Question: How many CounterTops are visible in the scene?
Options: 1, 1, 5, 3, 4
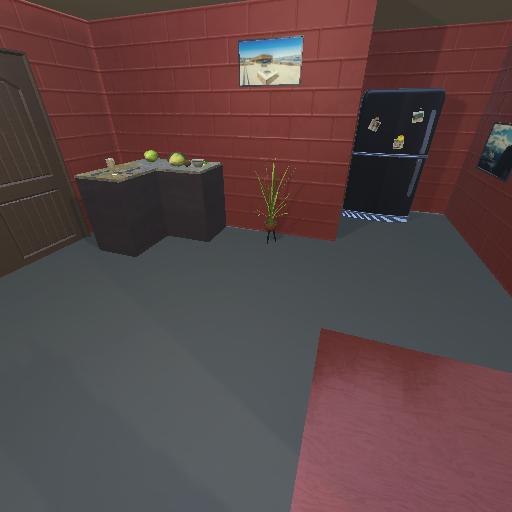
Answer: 1